Question: I developed an android application which includes some classes, when I tried to run application I see this in log 'Could not find class 'com.voice.NevisaWebService', referenced from method com.voice.Main.upload' but application starts, when I do something in app that needs NevisaWebService class this error appears and application stops working 'java.lang.NoClassDefFoundError: com.voice.NevisaWebService', what does it mean? I have this class in my wokspace and everything is write why does this error appears?
here is full logcat:

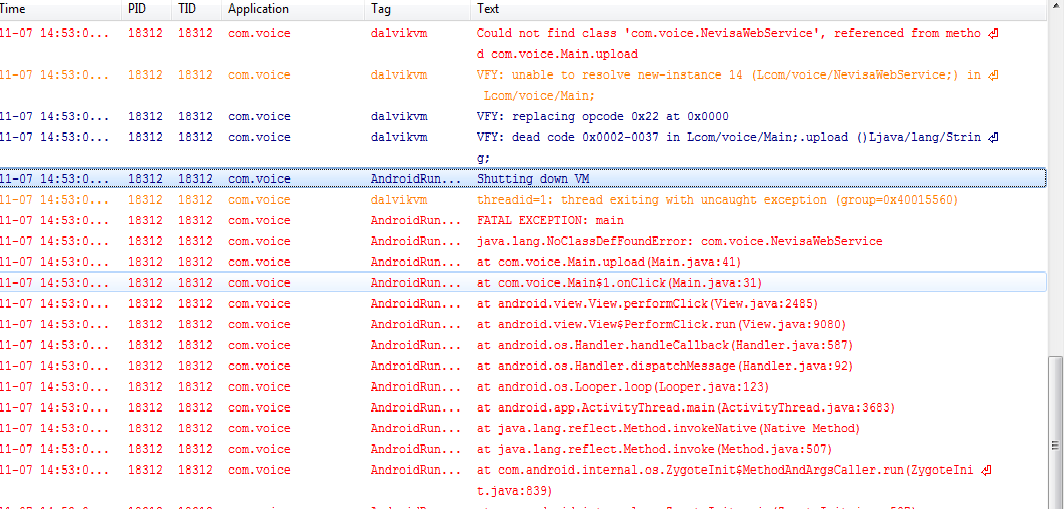
Answer: Try this:
Go to Project/Properties/Java Build Path/Order and Export -- Make sure there's a check in front of Android Dependencies and the support library, if you use it.Mark all checkboxes.Click on Apply and clean the project.
This worked for me.Hope this helps.